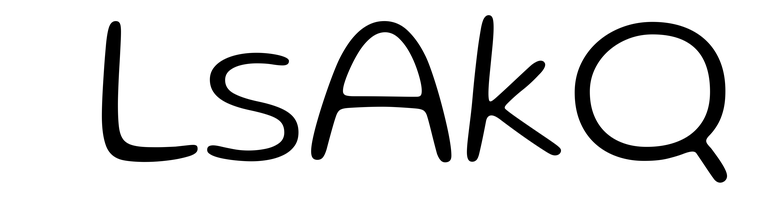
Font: Gluten_ExtraLight